Field crop: maize
Growth stage: 2
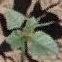
Species: datura